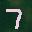
Label: 7